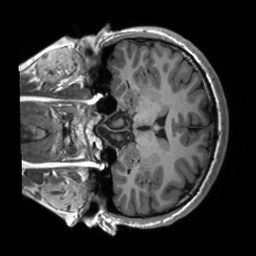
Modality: T1w
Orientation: coronal
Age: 20
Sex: male
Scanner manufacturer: siemens
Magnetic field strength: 3 T
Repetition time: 2.53 s
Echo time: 0.00227 s